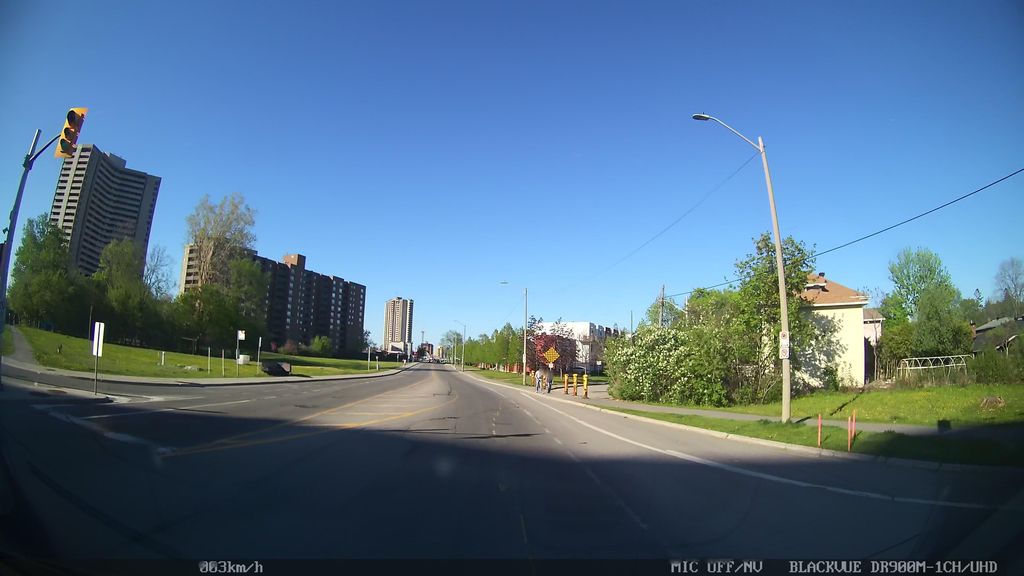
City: ottawa-gatineau